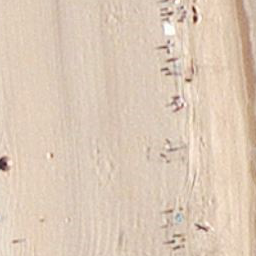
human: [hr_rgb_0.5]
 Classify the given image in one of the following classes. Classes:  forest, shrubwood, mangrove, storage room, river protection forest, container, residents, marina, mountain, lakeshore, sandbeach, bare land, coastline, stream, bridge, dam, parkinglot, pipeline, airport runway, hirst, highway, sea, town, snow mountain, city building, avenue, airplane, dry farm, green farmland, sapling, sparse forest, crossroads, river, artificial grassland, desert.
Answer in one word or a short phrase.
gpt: sandbeach